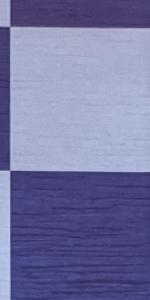
Label: Empty